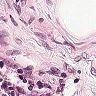
Metastatic tissue present: no